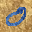
Label: 0